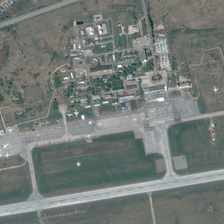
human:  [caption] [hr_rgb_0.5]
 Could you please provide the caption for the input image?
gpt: some planes are parked in an airport surrounded by green meadows and some trees .

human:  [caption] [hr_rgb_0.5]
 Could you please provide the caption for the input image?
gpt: some planes are parked in an airport surrounded by green meadows and some trees .

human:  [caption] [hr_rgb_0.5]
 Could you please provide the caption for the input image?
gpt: some planes are parked in an airport surrounded by green meadows and some trees .

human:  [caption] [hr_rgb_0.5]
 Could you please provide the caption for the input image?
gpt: some planes are parked in an airport surrounded by green meadows and some trees .

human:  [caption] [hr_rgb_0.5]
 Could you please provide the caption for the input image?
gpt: some planes are parked in an airport surrounded by green meadows and some trees .